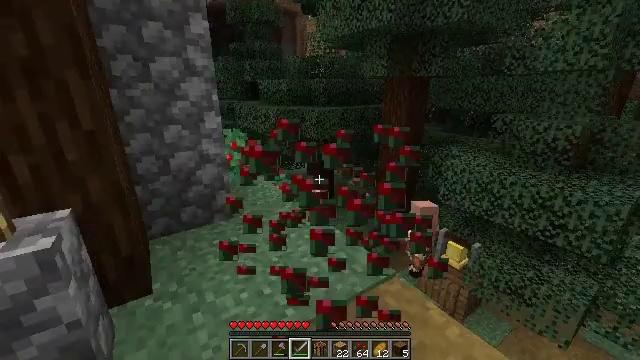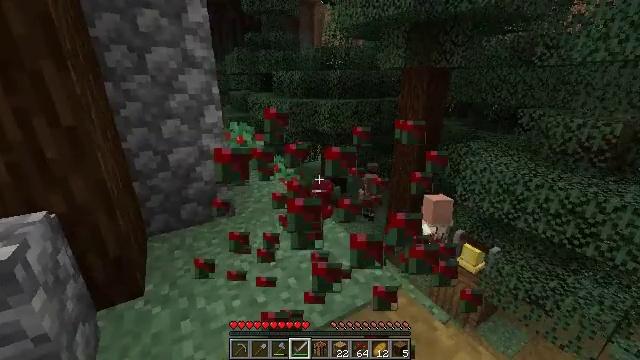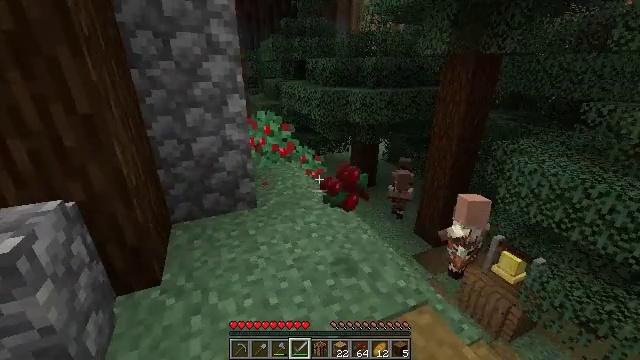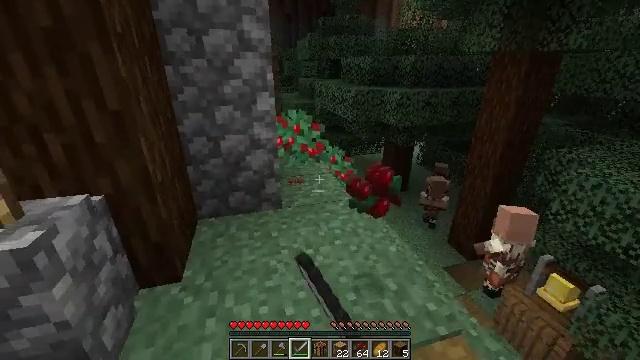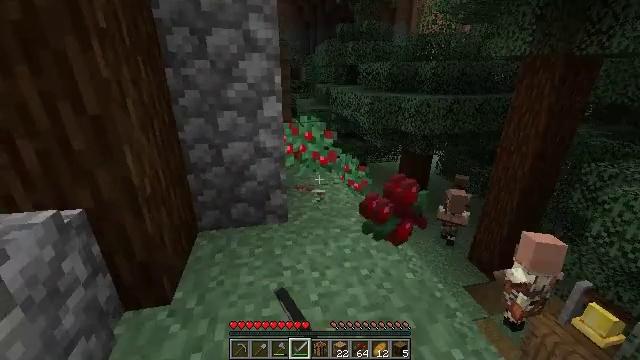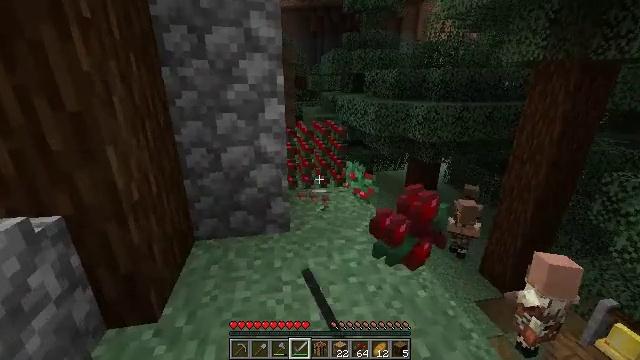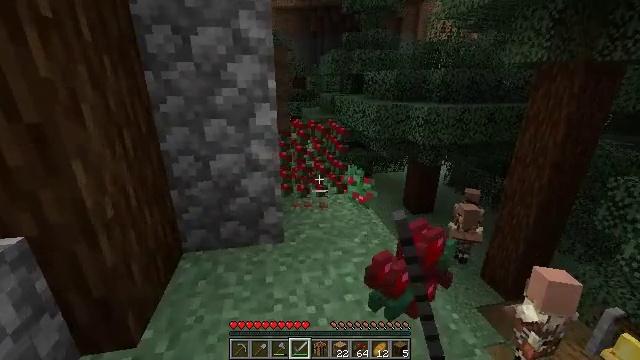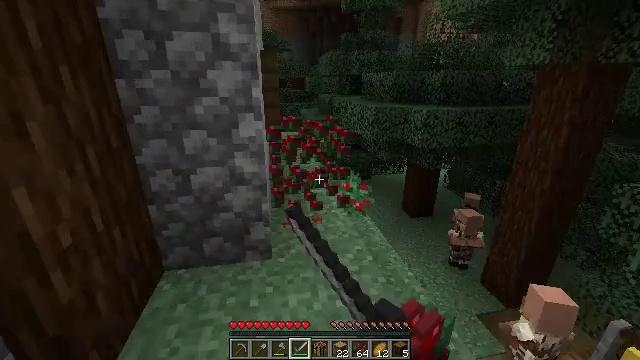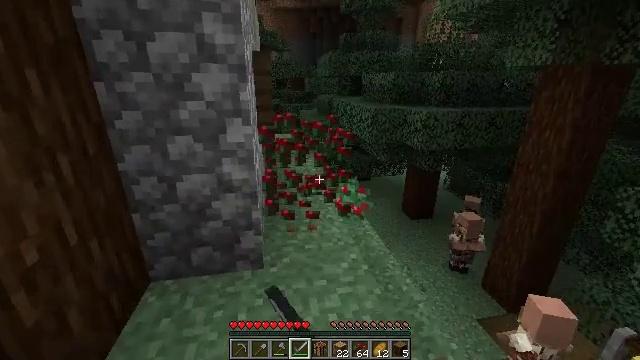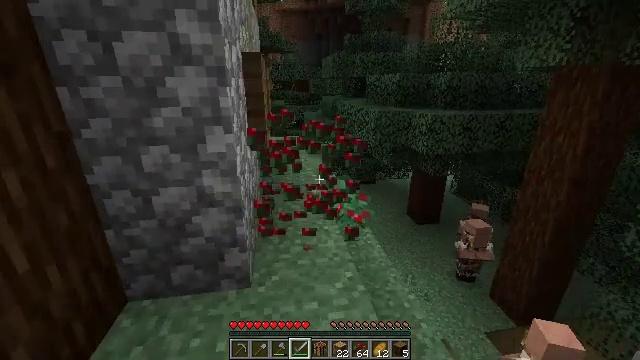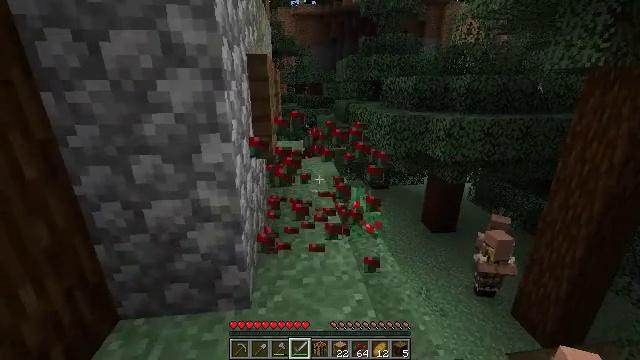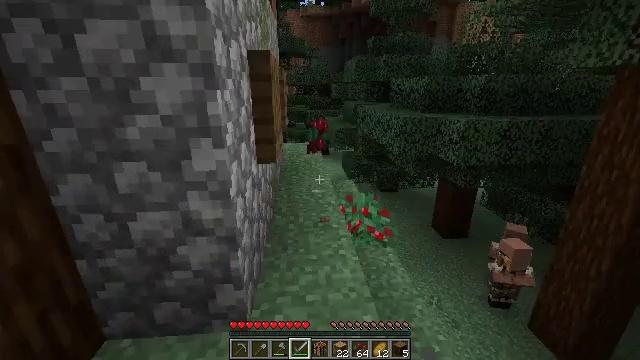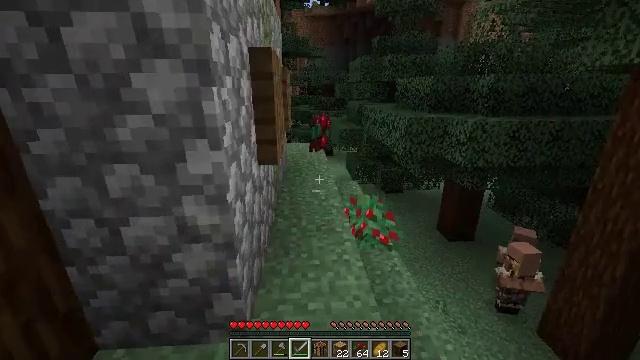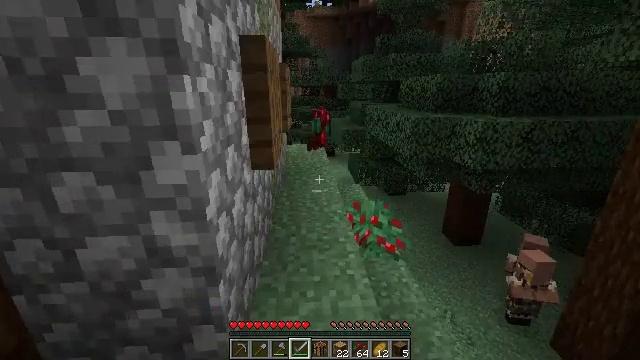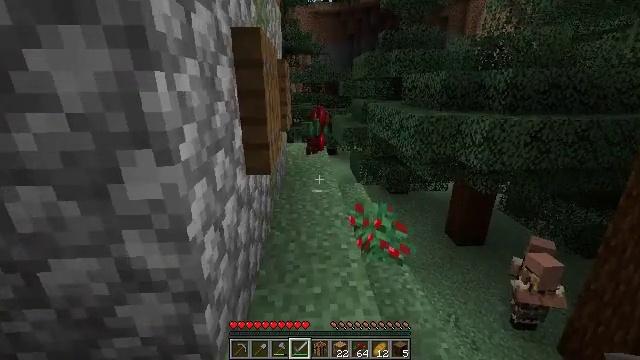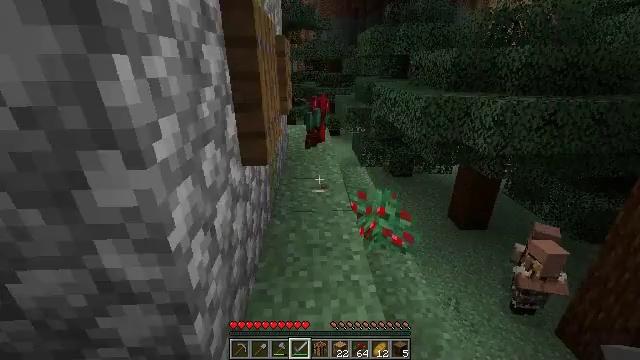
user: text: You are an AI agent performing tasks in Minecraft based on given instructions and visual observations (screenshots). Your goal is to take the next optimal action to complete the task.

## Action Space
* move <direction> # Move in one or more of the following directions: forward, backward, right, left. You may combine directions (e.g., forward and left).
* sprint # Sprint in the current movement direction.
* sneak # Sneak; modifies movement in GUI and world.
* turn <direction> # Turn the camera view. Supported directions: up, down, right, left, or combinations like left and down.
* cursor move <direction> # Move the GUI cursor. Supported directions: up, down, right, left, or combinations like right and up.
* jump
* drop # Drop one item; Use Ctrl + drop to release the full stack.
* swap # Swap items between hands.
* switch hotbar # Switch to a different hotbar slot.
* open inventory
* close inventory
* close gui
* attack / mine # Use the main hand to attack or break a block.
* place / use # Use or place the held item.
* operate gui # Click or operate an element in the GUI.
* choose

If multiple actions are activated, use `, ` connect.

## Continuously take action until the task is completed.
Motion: motion action
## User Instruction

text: Gather sweet berries from the bush.
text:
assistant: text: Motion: move forward, turn left and down, attack / mine
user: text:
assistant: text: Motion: move forward, turn left and down, attack / mine
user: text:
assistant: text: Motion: move forward, turn left, attack / mine
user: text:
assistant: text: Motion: move forward, turn left and up, attack / mine
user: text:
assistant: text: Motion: move forward, turn left and up, attack / mine
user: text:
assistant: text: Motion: move forward and move right, attack / mine
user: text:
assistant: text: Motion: move forward and move right, attack / mine
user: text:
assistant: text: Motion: move forward and move right, attack / mine
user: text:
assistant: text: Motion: move forward, turn left, attack / mine
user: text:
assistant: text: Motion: move forward, turn left, attack / mine
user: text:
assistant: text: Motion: move forward, turn left, attack / mine
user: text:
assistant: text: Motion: move forward, attack / mine
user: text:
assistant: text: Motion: move forward, attack / mine
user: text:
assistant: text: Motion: move forward, attack / mine
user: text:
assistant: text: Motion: move forward, turn down, attack / mine
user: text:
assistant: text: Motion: move forward, turn right and down
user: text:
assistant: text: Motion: move forward, turn right and down
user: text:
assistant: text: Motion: move forward, turn right and down
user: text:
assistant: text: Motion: move forward, turn right and down
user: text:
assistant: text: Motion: move forward, turn down, attack / mine
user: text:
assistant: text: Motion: move forward, turn right and down, attack / mine
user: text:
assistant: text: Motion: move forward, attack / mine
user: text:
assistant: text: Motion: move forward and move right, attack / mine
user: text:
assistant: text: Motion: move forward and move right, turn left, attack / mine
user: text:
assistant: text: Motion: move forward, turn left and up
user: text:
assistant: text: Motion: move forward, turn left and up
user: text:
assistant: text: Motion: move forward, turn left and up
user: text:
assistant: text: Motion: move forward
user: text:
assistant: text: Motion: move forward
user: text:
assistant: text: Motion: move forward, turn right and down